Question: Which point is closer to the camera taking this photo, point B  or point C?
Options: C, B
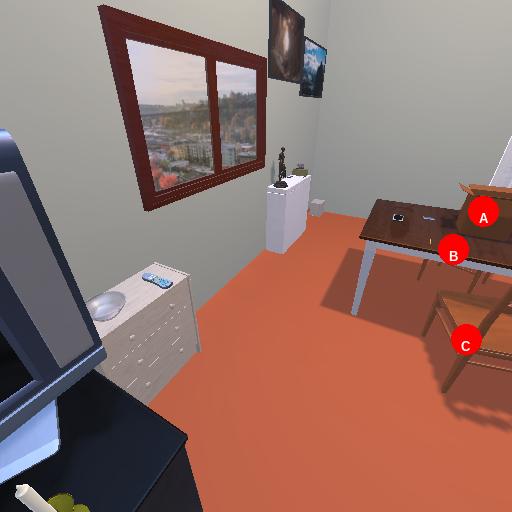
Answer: C